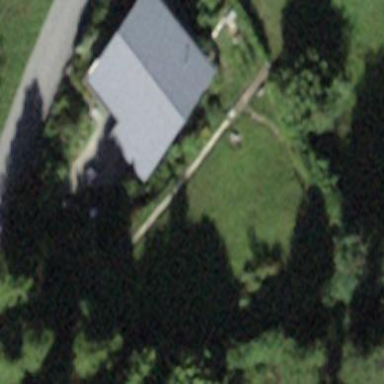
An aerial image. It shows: Bungalow.